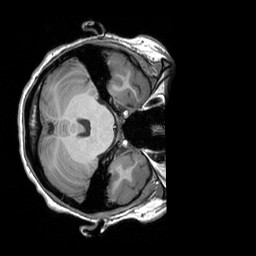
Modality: T1w
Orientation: axial
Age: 21
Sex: female
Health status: healthy
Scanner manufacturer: siemens
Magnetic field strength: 3 T
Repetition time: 2.3 s
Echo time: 0.00303 s